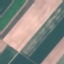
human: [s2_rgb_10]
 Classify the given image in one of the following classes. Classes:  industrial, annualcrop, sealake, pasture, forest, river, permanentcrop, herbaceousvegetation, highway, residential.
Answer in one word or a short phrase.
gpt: AnnualCrop